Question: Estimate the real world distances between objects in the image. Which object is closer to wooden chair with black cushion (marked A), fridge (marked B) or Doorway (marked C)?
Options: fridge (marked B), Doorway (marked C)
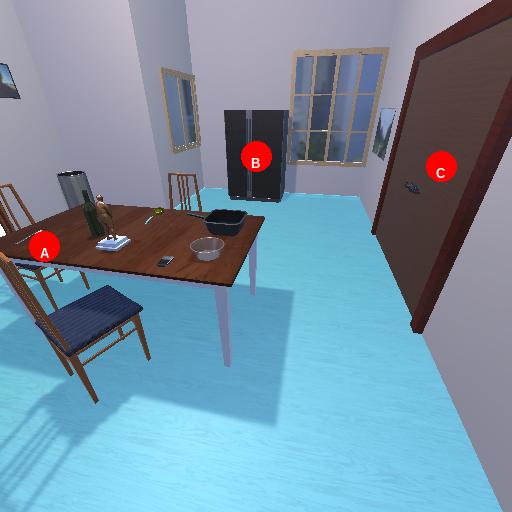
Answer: fridge (marked B)